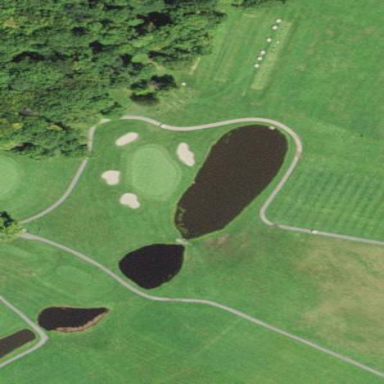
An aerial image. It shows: Water hazard on golf course. The hazard is natural water feature.